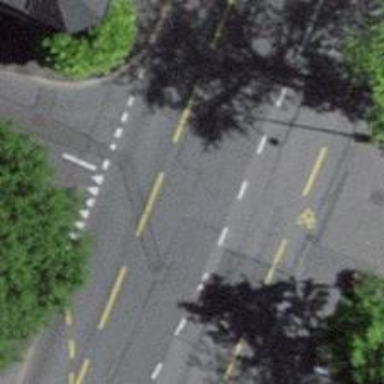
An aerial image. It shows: Residential road with asphalt surface. There are sidewalks on both sides of the road.